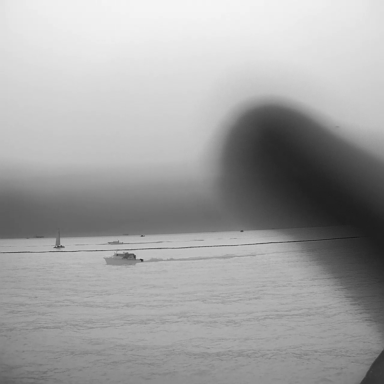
There are three objects shown in the infrared image, including a sailboat, and two canoes.